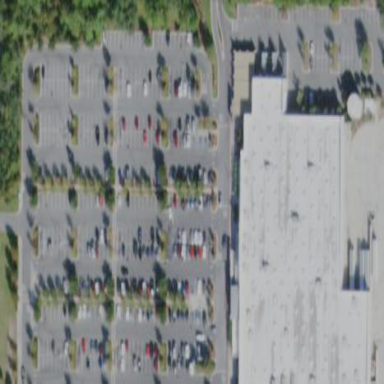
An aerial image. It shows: Retail area.